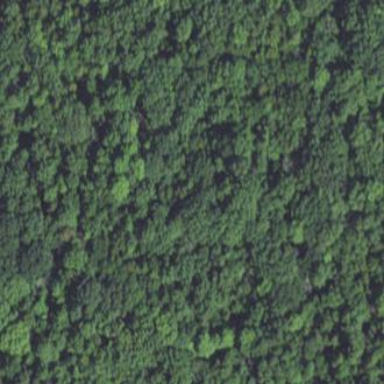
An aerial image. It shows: Nature reserve located within forest area.